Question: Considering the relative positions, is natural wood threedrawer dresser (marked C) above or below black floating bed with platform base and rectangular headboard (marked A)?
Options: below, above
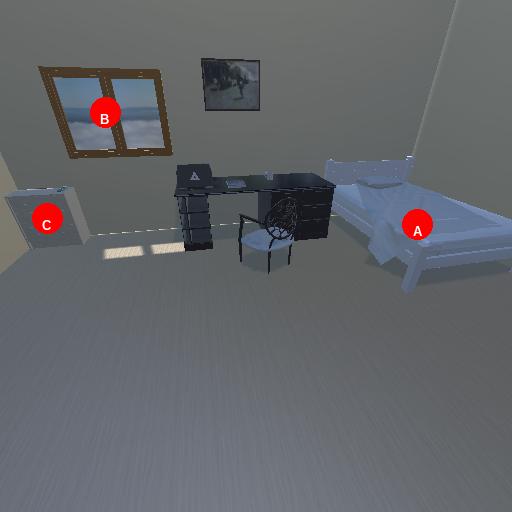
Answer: below